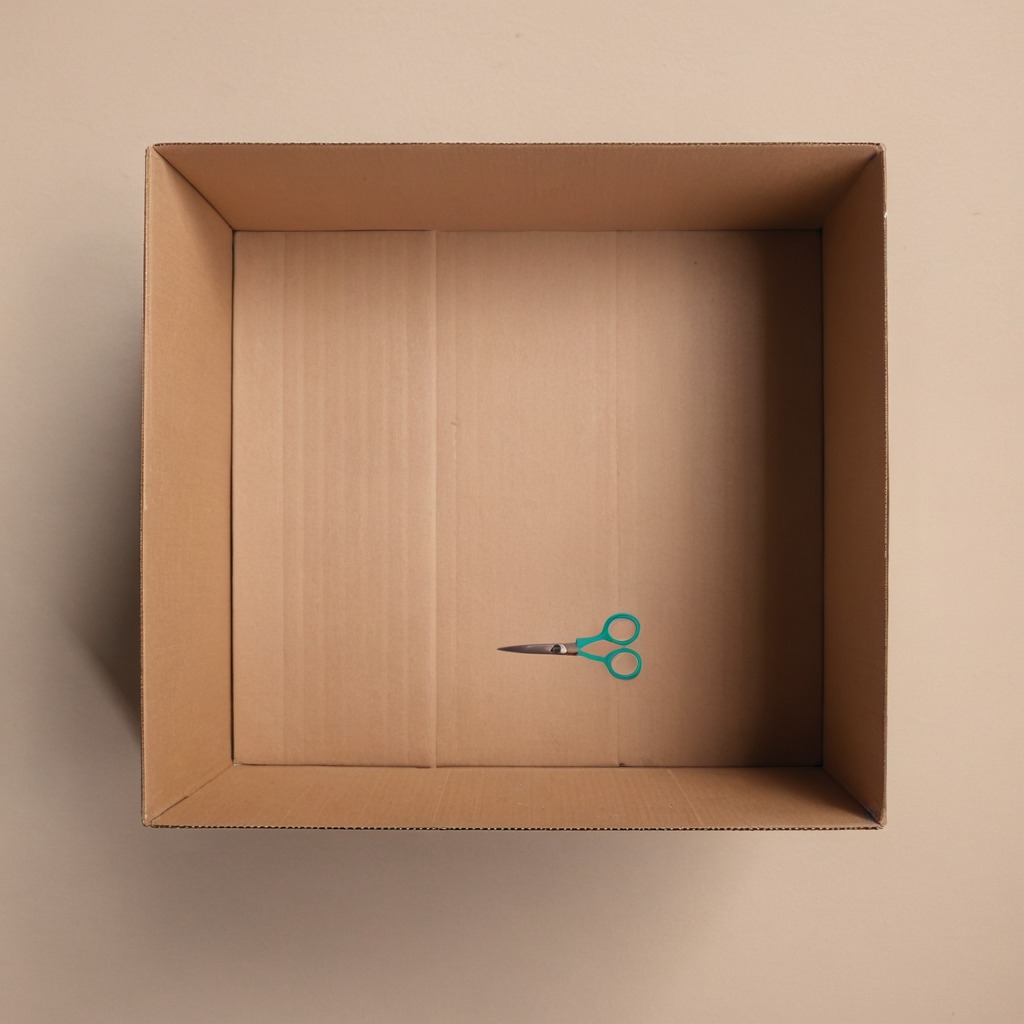
A scissor is lying on the cardboard box surface.